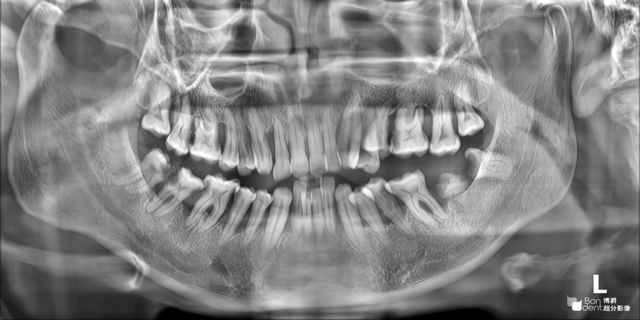
adult